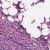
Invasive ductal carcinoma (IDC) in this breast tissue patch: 1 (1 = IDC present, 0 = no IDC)